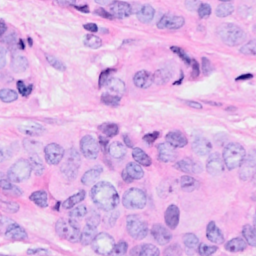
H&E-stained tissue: Breast